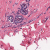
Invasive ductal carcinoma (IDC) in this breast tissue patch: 0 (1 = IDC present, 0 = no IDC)